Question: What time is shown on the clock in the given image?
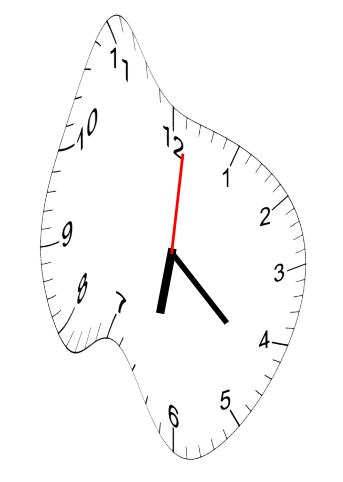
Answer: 06:22:01